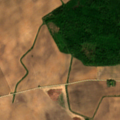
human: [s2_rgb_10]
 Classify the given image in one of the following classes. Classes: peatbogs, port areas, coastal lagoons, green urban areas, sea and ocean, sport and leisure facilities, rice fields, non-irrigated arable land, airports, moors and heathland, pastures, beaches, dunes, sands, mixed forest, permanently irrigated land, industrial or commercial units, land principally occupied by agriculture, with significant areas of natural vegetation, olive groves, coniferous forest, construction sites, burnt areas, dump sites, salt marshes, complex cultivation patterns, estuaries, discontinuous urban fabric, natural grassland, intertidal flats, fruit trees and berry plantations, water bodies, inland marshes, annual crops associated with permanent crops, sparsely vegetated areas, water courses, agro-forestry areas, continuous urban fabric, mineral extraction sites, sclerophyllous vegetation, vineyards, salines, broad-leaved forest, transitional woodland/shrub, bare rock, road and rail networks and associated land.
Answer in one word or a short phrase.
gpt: non-irrigated arable land, broad-leaved forest